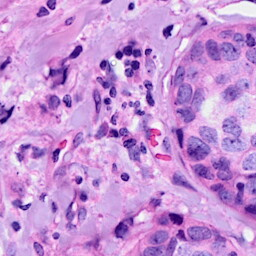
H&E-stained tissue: Breast